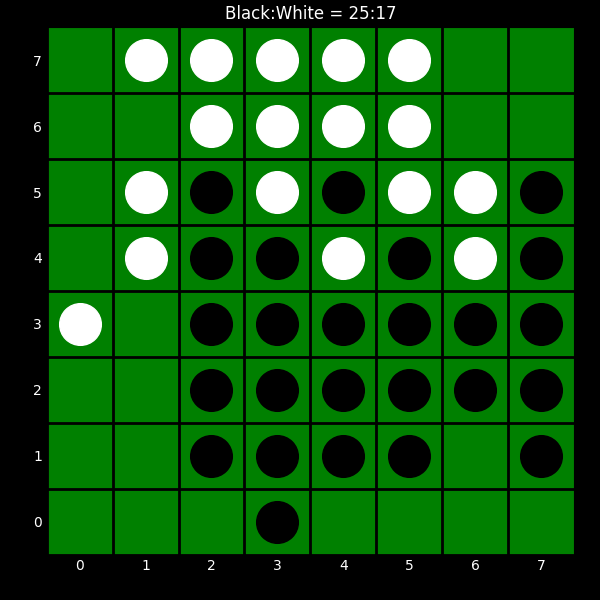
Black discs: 25
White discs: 17